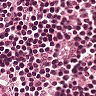
Metastatic tissue present: no